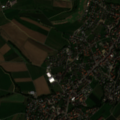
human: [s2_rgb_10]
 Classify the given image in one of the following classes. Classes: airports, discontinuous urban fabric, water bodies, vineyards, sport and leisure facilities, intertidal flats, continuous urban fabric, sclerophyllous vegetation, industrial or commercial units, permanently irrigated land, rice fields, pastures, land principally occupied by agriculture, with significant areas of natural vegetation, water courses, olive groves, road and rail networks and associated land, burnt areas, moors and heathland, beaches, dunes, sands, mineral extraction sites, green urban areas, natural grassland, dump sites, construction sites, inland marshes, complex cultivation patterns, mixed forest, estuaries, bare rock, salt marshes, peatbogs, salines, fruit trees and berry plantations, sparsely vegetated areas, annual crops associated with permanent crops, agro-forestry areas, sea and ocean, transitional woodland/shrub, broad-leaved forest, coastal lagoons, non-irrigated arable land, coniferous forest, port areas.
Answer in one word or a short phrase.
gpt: discontinuous urban fabric, non-irrigated arable land, complex cultivation patterns